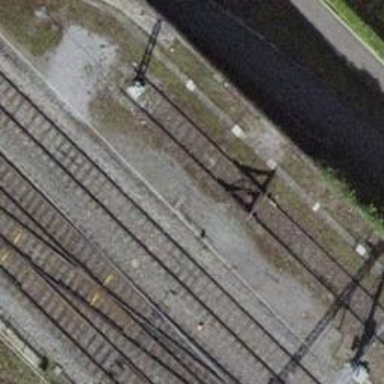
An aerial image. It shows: Single-track electrified railway siding with contact line for service.